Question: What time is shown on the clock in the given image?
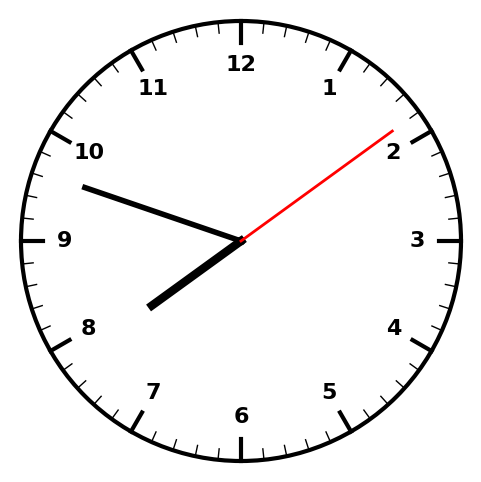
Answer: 07:48:09